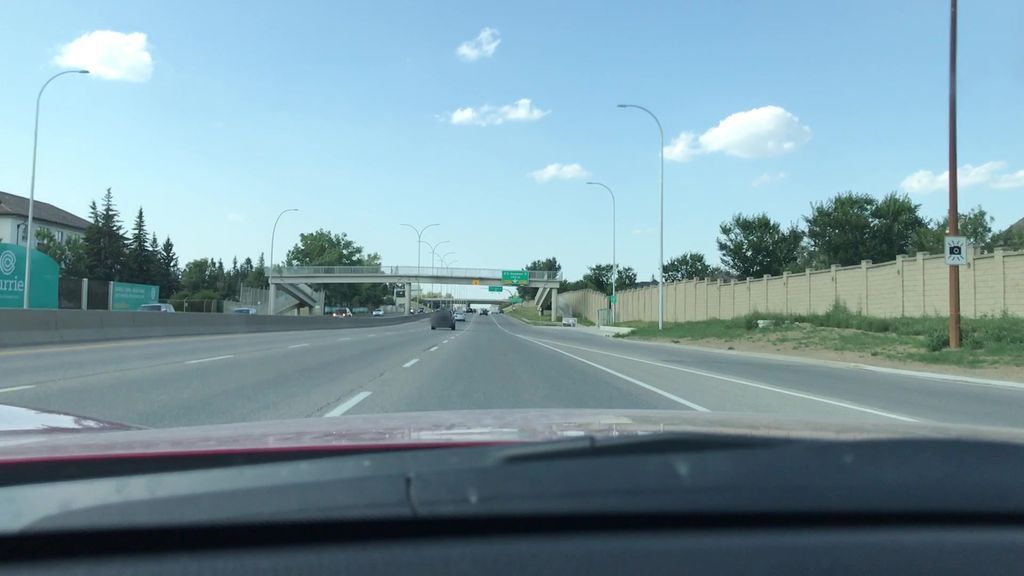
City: calgary